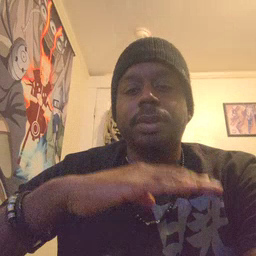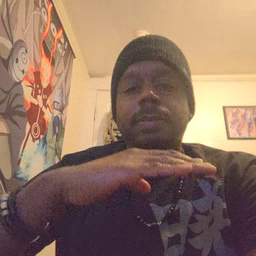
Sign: table